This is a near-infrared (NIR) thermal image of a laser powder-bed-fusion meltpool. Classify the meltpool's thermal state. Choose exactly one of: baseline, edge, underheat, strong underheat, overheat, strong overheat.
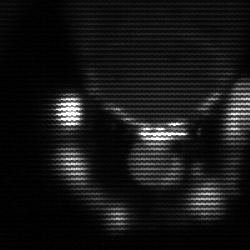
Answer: edge